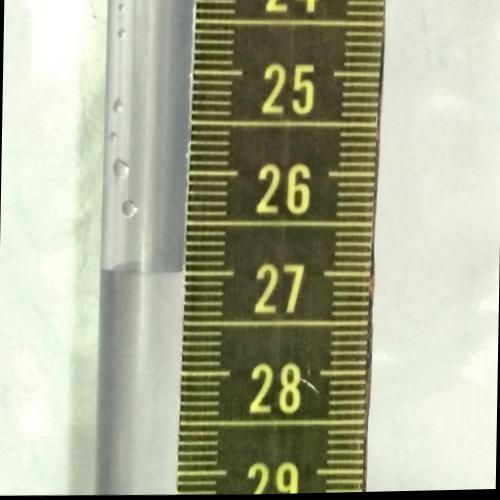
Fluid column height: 27.0 cm